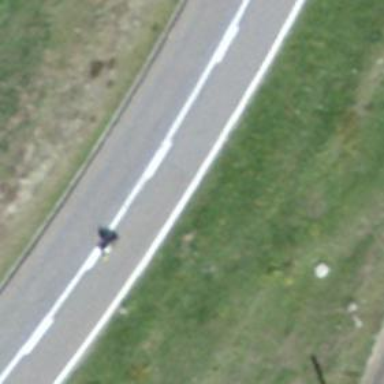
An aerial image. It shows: Asphalt road classified as primary highway.